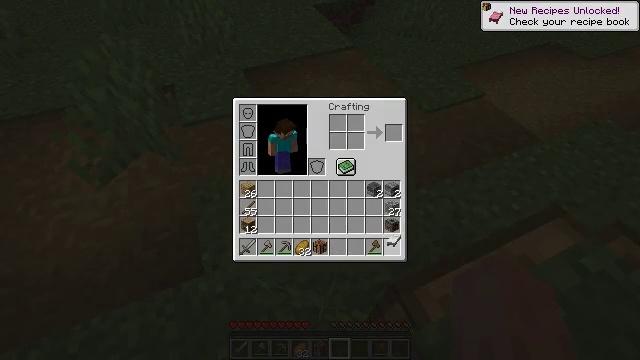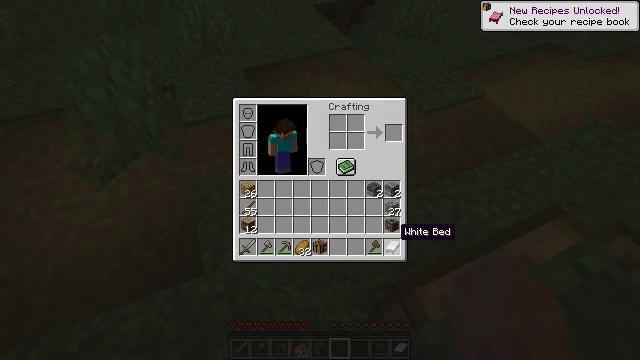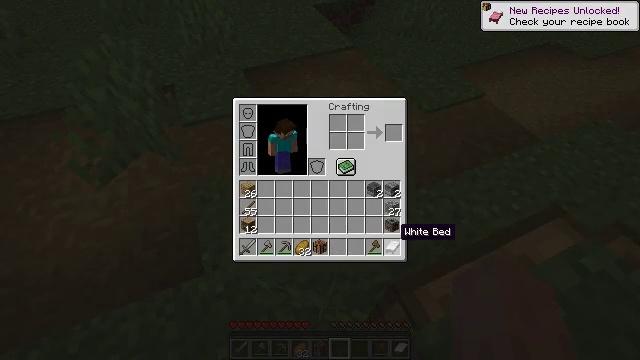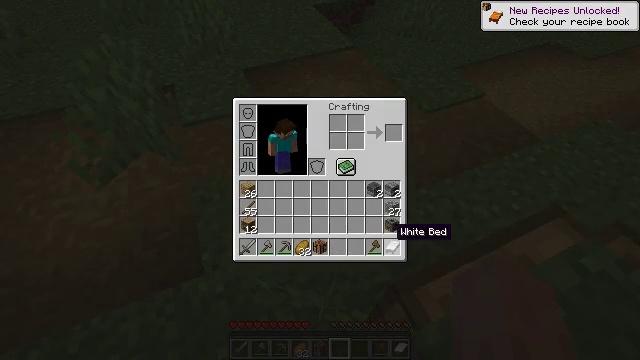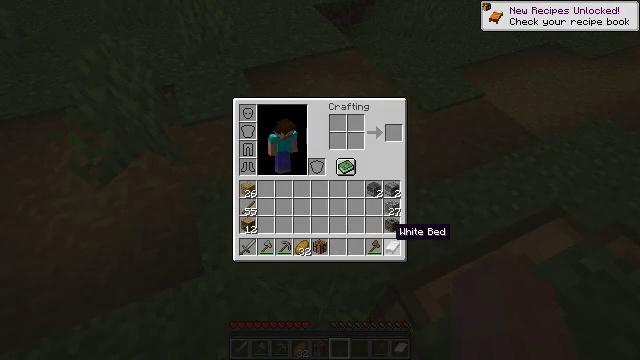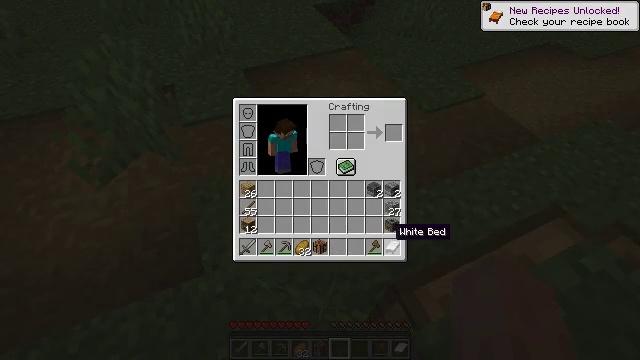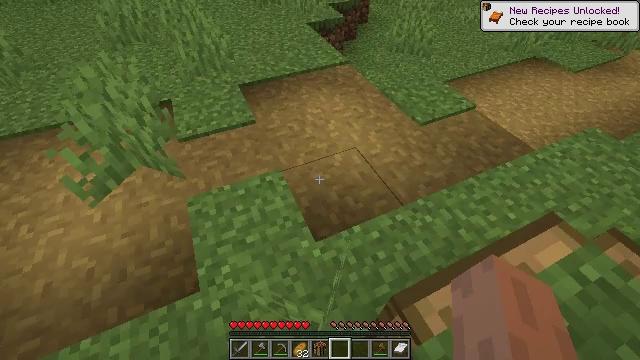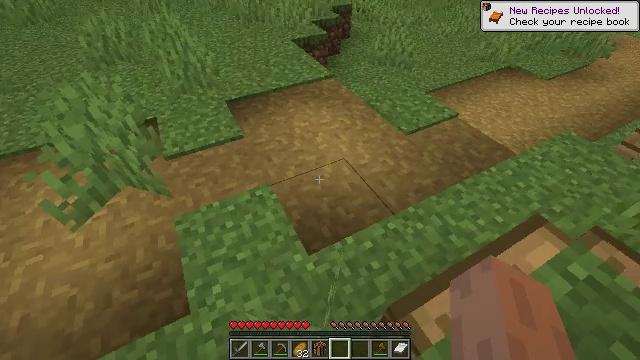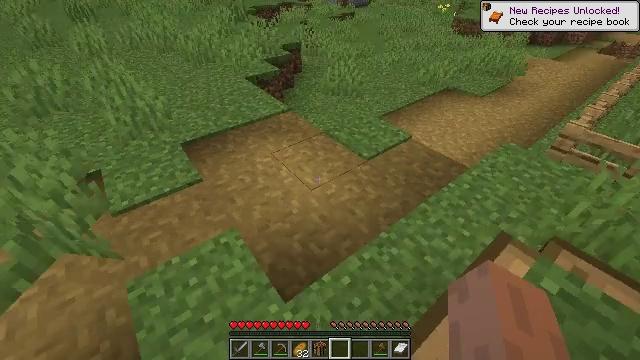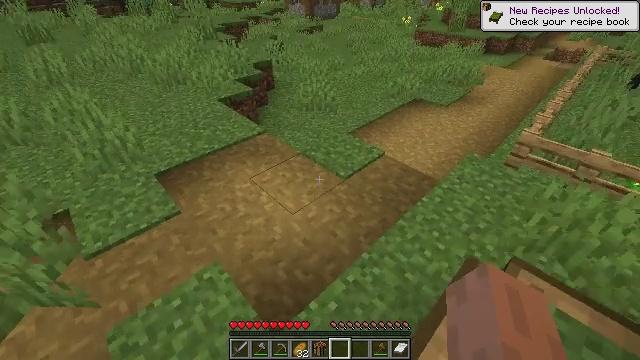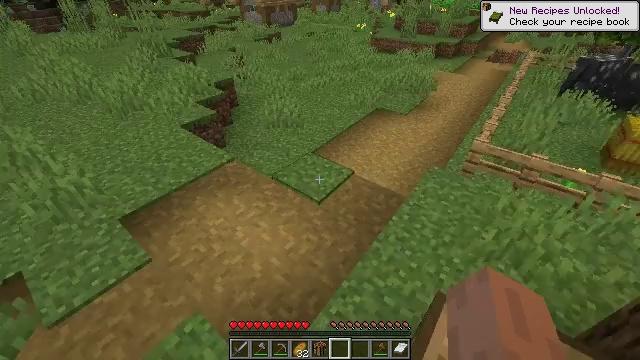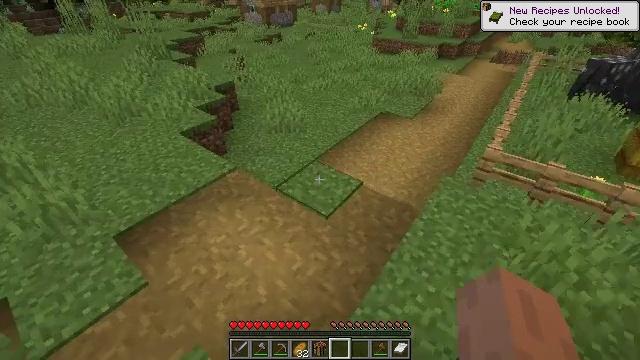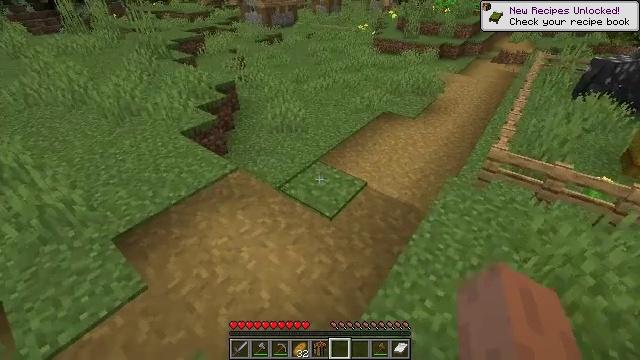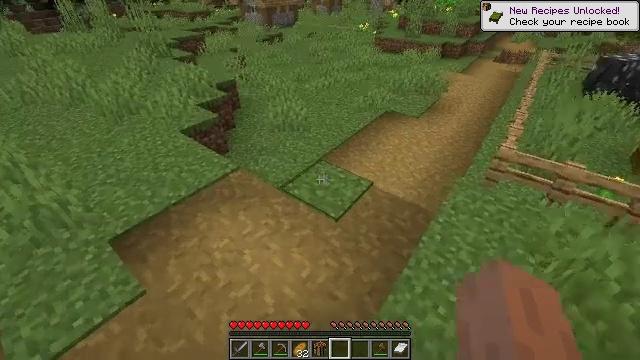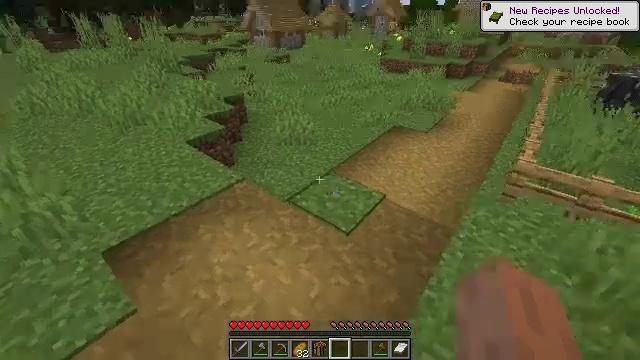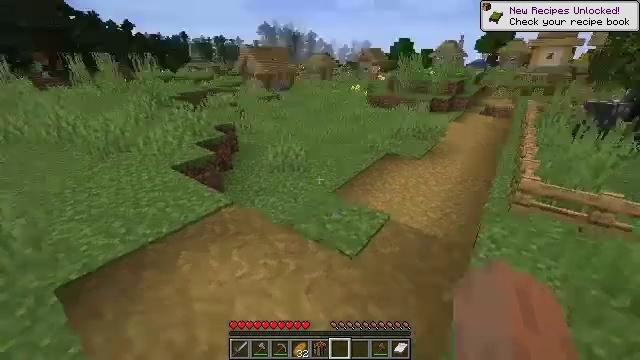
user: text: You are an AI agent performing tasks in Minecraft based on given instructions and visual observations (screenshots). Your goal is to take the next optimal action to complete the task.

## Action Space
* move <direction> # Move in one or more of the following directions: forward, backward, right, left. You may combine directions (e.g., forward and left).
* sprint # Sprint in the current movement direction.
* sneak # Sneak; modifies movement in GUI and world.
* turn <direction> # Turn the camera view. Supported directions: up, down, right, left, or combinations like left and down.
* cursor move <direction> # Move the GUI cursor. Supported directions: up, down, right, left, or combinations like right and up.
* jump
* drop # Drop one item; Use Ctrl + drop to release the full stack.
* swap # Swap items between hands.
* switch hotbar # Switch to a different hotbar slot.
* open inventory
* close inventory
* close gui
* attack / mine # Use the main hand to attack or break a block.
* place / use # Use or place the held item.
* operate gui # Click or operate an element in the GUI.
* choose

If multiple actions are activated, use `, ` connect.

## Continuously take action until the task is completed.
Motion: motion action
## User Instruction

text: Attack the grass path to restore it to dirt.
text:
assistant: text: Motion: no_op
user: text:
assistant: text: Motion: no_op
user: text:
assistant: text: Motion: no_op
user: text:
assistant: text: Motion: no_op
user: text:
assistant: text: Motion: no_op
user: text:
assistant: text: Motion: cursor move right and up, close inventory
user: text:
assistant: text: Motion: turn right and up, close inventory
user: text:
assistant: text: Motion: move forward, turn right and up, close inventory
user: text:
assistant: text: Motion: move forward, turn right and up
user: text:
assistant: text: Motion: move forward, turn right
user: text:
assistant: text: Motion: move forward and move left
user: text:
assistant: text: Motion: move forward and move left
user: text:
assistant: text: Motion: move forward and move left
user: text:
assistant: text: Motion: move forward and move left, turn left and up
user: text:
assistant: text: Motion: move forward and move left, turn right and up
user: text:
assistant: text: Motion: move forward, turn right and up
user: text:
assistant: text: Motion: move forward, sprint, turn right and up
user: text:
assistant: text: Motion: move forward, sprint
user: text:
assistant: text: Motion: move forward, sprint
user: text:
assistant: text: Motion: move forward, sprint
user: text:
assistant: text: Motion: move forward
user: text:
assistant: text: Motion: move forward, jump
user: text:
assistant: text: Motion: move forward, jump
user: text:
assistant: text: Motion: move forward, jump
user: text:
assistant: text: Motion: move forward, jump
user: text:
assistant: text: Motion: move forward, jump
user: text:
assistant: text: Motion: move forward, jump
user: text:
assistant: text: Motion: move forward, turn right and up, jump
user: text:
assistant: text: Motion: move forward, turn right, jump
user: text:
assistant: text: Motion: move forward, jump